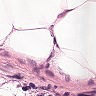
Metastatic tissue present: no